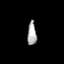
Tissue: lung
Cell type: Others
Senescence score: 0.2031
Nuclear area (px): 211
Mean DAPI intensity: 166.739